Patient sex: M
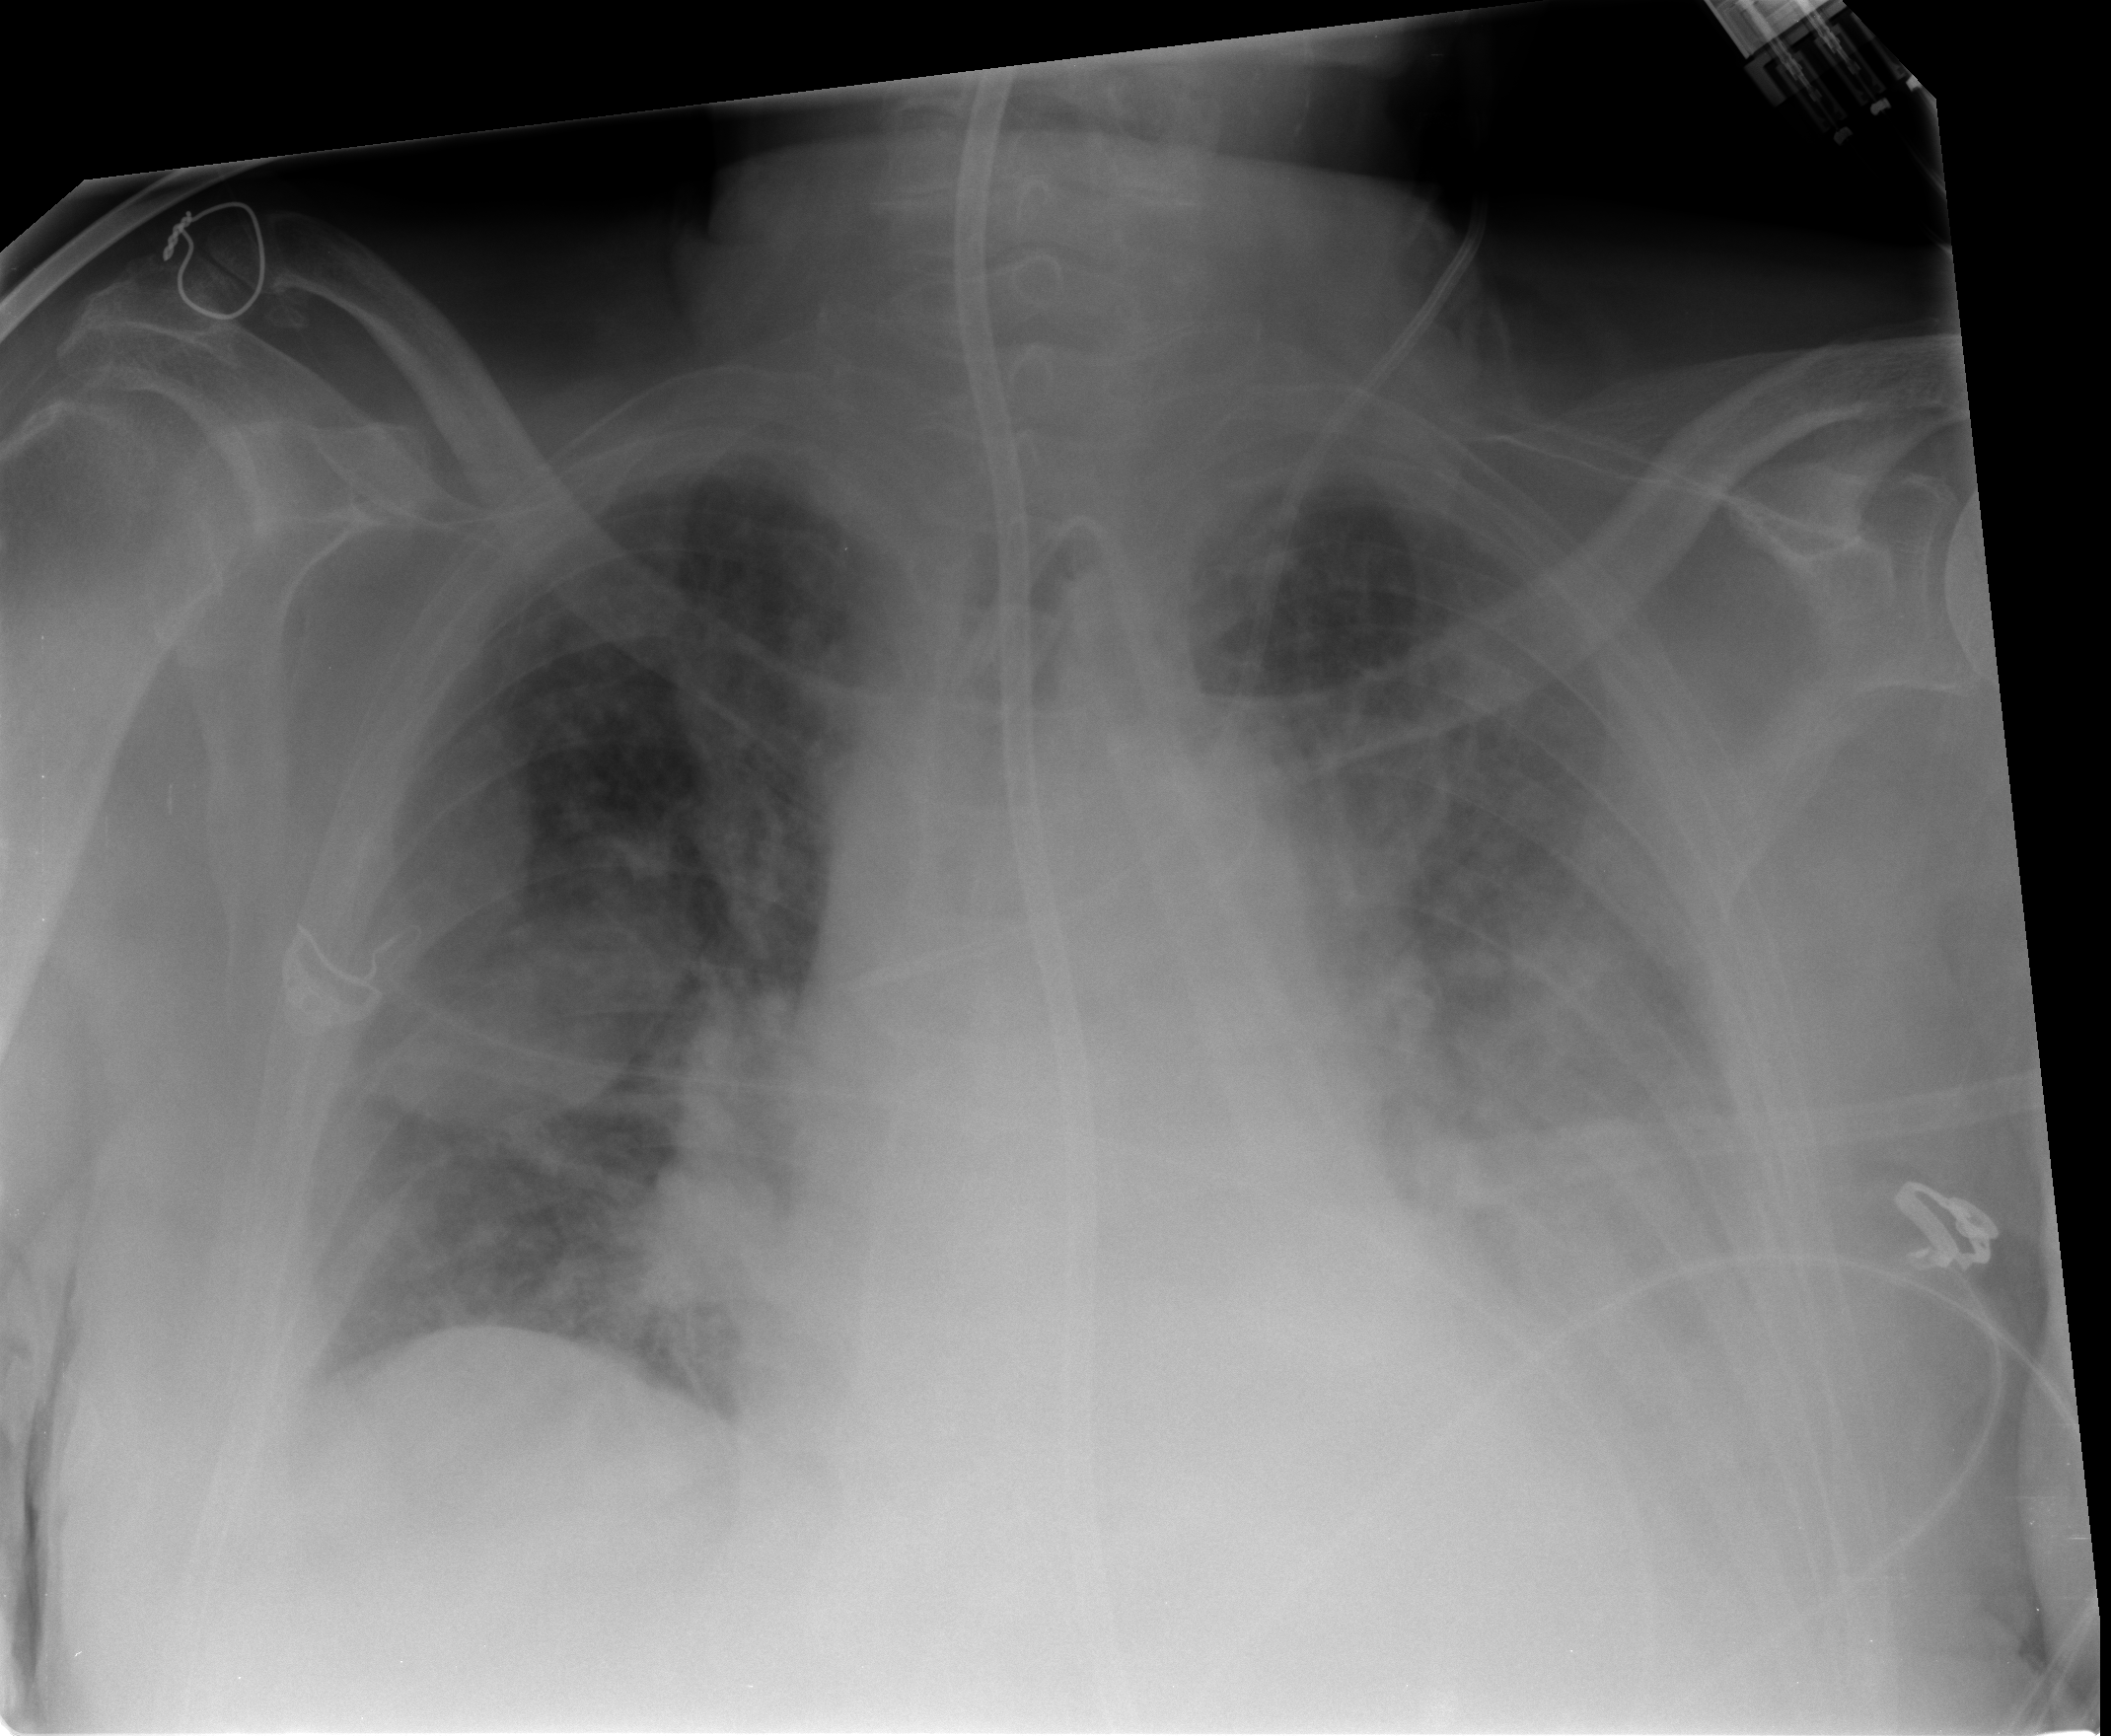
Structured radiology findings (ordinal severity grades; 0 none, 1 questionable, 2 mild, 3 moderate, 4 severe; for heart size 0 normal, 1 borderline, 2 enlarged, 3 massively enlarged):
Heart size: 2
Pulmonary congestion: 3
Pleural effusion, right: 0
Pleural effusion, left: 3
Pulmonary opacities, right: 3
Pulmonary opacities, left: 3
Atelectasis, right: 0
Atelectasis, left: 3